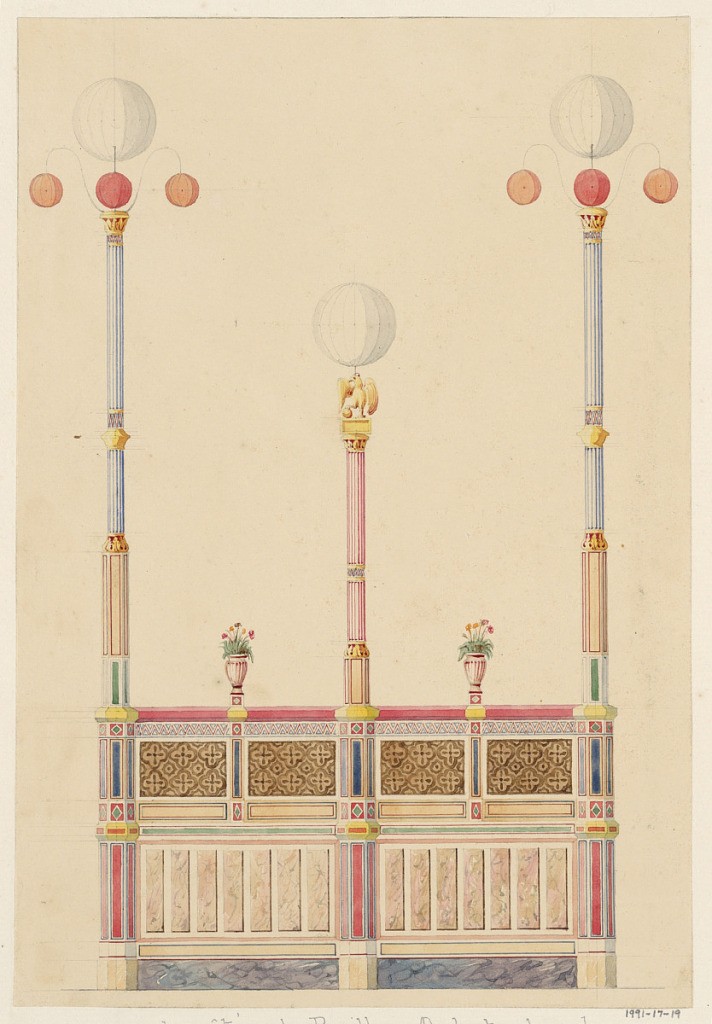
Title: "Un des cotes du Pavillon orchestre dans le Jardin des Tuileries, en Juillet 1838"
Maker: Félix Duban, French, 1797 - 1870
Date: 1838
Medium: Brush & pen & watercolor, graphite Support: light tan paper mounted on off-white laid paper
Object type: Drawing
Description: Design for the low side wall of a music pavilion, which supports three tall light posts. The two matching end light posts are decorated with blue and white stripes and gold accents.  The top of each post terminates in a large white globe lantern, with three smaller globe lanterns below, two colored orange and the third red.  The shorter central lamp post is articulated with red and white stripes and is surmounted by a gold eagle, upon which rests a white globe lantern.  Two urn-shaped flowerpots are placed between the light posts and rest on the pavilion wall below.  The low side wall of the pavilion is divided into several rectangular ornamental compartments, which are decorated in a variety of patterns and colors.  A large portion of the upper half of the wall is decorated with two-toned abstract, geometric patterning and the lower wall is decorated with a series of vertically-oriented, rectangular sections of pink marble, which rests on a horizontal gray marble base.